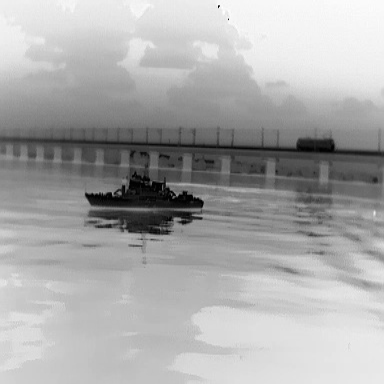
There is a warship in the infrared image.